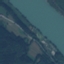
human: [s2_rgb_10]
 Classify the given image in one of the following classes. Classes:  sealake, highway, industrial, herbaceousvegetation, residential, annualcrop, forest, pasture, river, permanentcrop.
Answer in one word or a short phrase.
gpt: River